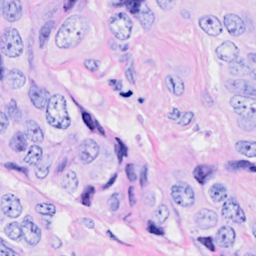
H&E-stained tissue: Breast